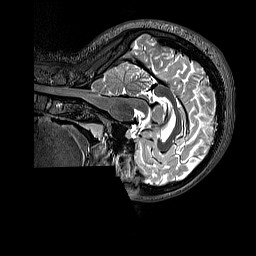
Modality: T2w
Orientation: sagittal
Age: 18
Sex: female
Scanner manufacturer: siemens
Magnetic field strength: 3 T
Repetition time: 3.2 s
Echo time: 0.728 s